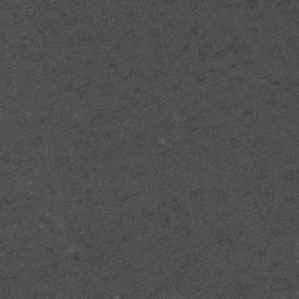
Label: frost